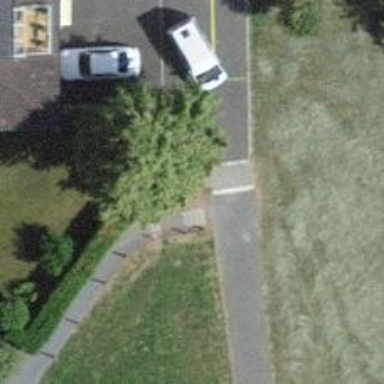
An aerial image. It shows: Road with steps.